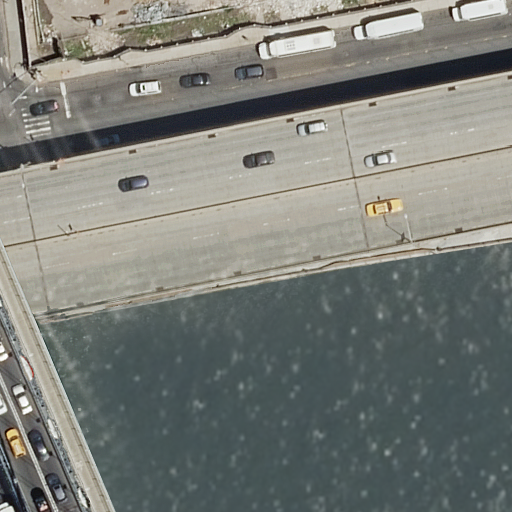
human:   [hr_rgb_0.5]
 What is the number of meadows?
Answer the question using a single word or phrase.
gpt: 0

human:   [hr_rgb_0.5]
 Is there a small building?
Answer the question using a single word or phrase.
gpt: no

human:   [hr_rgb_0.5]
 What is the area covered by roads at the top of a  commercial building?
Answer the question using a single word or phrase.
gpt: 0m2

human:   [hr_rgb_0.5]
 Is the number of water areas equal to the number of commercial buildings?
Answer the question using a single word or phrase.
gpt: no

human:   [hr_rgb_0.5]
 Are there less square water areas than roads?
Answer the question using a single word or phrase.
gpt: yes

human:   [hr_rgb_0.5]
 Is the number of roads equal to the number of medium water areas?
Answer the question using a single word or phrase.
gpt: no

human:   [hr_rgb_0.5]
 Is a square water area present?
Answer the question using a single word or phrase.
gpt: no

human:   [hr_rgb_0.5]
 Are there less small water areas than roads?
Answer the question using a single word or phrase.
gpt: yes

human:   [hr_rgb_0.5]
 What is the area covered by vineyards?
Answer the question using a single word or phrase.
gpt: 0m2

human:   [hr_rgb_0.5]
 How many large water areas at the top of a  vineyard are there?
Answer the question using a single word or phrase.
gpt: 0

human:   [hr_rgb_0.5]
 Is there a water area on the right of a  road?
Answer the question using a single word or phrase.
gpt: no

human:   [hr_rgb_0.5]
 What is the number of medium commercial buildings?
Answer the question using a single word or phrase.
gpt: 0

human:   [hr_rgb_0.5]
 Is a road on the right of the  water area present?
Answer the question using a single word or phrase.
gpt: no

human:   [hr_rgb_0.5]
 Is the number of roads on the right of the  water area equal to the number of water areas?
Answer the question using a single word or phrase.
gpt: no

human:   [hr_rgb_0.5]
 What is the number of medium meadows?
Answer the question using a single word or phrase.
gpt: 0

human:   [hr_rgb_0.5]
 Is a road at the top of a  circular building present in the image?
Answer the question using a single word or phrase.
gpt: no

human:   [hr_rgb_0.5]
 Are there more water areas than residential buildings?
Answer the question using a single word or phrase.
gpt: yes

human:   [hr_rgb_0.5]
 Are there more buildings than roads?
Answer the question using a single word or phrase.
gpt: no

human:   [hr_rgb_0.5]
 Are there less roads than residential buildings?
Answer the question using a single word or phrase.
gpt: no

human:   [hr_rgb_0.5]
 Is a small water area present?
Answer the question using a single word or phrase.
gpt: no

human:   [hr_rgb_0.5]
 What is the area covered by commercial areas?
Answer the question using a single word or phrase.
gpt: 0m2

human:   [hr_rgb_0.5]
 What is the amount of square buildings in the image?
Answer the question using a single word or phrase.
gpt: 0

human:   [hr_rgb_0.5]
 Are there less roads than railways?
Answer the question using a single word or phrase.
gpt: no

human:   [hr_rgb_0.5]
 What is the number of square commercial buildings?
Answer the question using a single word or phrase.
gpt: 0

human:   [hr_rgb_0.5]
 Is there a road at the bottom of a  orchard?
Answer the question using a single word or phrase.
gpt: no

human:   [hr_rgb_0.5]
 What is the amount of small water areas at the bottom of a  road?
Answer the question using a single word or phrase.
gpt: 0

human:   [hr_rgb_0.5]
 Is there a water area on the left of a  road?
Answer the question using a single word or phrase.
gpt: no

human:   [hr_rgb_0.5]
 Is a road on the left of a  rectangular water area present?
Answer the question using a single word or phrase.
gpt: no

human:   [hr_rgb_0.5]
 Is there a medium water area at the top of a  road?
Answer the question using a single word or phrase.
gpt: no

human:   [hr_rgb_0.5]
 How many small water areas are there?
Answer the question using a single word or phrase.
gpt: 0

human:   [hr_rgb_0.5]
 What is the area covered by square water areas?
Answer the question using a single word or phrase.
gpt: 0m2

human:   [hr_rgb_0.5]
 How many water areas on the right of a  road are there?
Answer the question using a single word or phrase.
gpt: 0

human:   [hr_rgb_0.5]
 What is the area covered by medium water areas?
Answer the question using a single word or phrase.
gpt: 0m2

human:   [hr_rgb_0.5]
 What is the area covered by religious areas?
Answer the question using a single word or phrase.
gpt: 0m2

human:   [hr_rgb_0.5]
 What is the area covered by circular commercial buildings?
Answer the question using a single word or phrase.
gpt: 0m2

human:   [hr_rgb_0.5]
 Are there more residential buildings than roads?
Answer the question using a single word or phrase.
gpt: no